Question: I have a Main Project that will load other projects with MEF according to the "Role" of the actor who did the Login, for example :
if username is "project1" i will load the project1 and its correspondent XAP, Models,ViewModels and Views.
So i'll need to change my App.RootVisual and set the MainPage according to the current project.
I've been looking for solutions on internet and found almost the same things done by different ways and i've tried this:
First i set my RootVisual as a Grid on Application_Startup:
'''
Grid grid = new Grid();
this.RootVisual = grid;
grid.Children.Add(new MainPage());
'''
So after my Authentication methods return me what project i must load i do this :
'''
var grid = App.Current.RootVisual as Grid;
grid.Children.RemoveAt(0);
grid.Children.Add(new Project1MainPage());
'''
I created a ContentControl on my MainPage that is binded to a DependencyProperty :
'''
<ContentControl Name="region1ContentControl" Content="{Binding Path=MainContent}" Style="{StaticResource ContentControlStyle}" Grid.Row="1" Margin="0,30" />
'''
This ContentControl is where i Load all my Views, so i have this in all my Project's MainPages and they are all binded to a Dp named MainContent like shown above.
So when i change my RootVisual to a new ProjectMainPage it works fine, but when i try to load a view on my ContentControl i get this :
With the following InnerException:
'''
{System.InvalidOperationException: Element is already the child of another element.
em MS.Internal.XcpImports.CheckHResult(UInt32 hr)
em MS.Internal.XcpImports.SetValue(IManagedPeerBase obj, DependencyProperty property, DependencyObject doh)
em MS.Internal.XcpImports.SetValue(IManagedPeerBase doh, DependencyProperty property, Object obj)
em System.Windows.DependencyObject.SetObjectValueToCore(DependencyProperty dp, Object value)
em System.Windows.DependencyObject.SetEffectiveValue(DependencyProperty property, EffectiveValueEntry& newEntry, Object newValue)
em System.Windows.DependencyObject.UpdateEffectiveValue(DependencyProperty property, EffectiveValueEntry oldEntry, EffectiveValueEntry& newEntry, ValueOperation operation)
em System.Windows.DependencyObject.RefreshExpression(DependencyProperty dp)
em System.Windows.Data.BindingExpression.SendDataToTarget()
em System.Windows.Data.BindingExpression.SourcePropertyChanged(PropertyPathListener sender, PropertyPathChangedEventArgs args)
em System.Windows.PropertyPathListener.ReconnectPath()
em System.Windows.Data.Debugging.BindingBreakPoint.<>c__DisplayClass4.<BreakOnSharedType>b__3()}
'''
and StackTrace :
'''
em System.RuntimeMethodHandle.InvokeMethod(Object target, Object[] arguments, Signature sig, Boolean constructor)
em System.Reflection.RuntimeMethodInfo.Invoke(Object obj, BindingFlags invokeAttr, Binder binder, Object[] parameters, CultureInfo culture, Boolean skipVisibilityChecks)
em System.Delegate.DynamicInvokeImpl(Object[] args)
em System.Delegate.DynamicInvoke(Object[] args)
em MainPagexaml_9.BindingOperation(Object BindingState, Int32 , Action )
'''
Anyone knows what i can do or another solution to change UI ??
Hope i was clear on my question,Thanks!
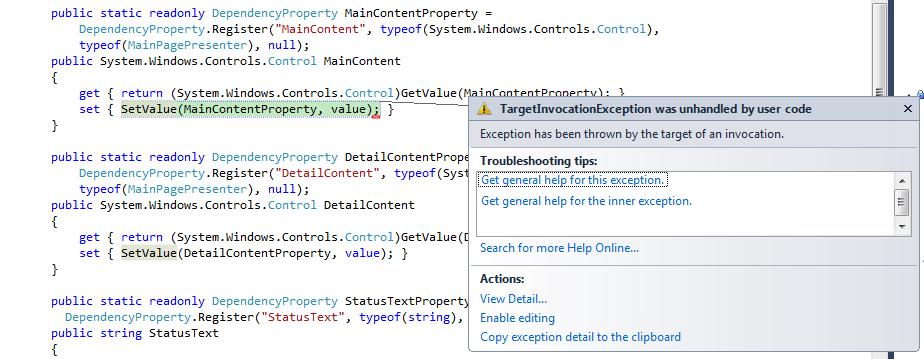
Answer: Sounds like a job for a navigation frame and/or Prism Modules.
Prism Option - If every "role" in your project is a Prism module, you can load them in a Module catalog and show them as necessary based on the role:
<URL>
Navigation Frame option - If you use a Navigation frame from the System.Windows.Controls.Navigation namespace as the container on your MainPage you can set up a UriMapper and redirect the contents of the frame to each Role page as necessary.
<URL>